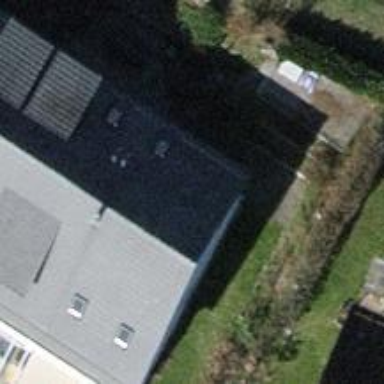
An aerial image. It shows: Terrace building.